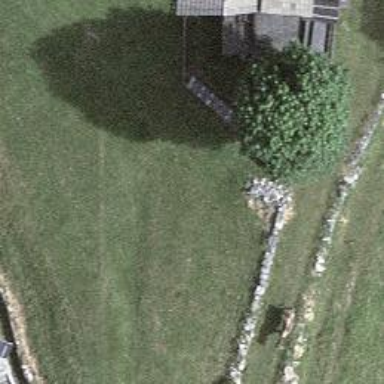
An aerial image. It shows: Isolated dwelling in remote location.